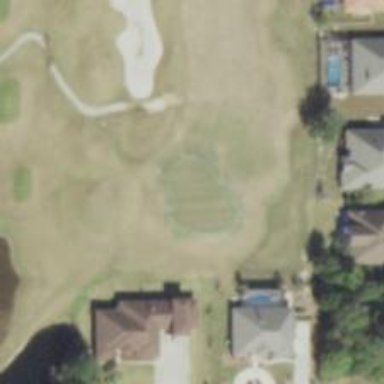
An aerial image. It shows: Golf hole.